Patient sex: M
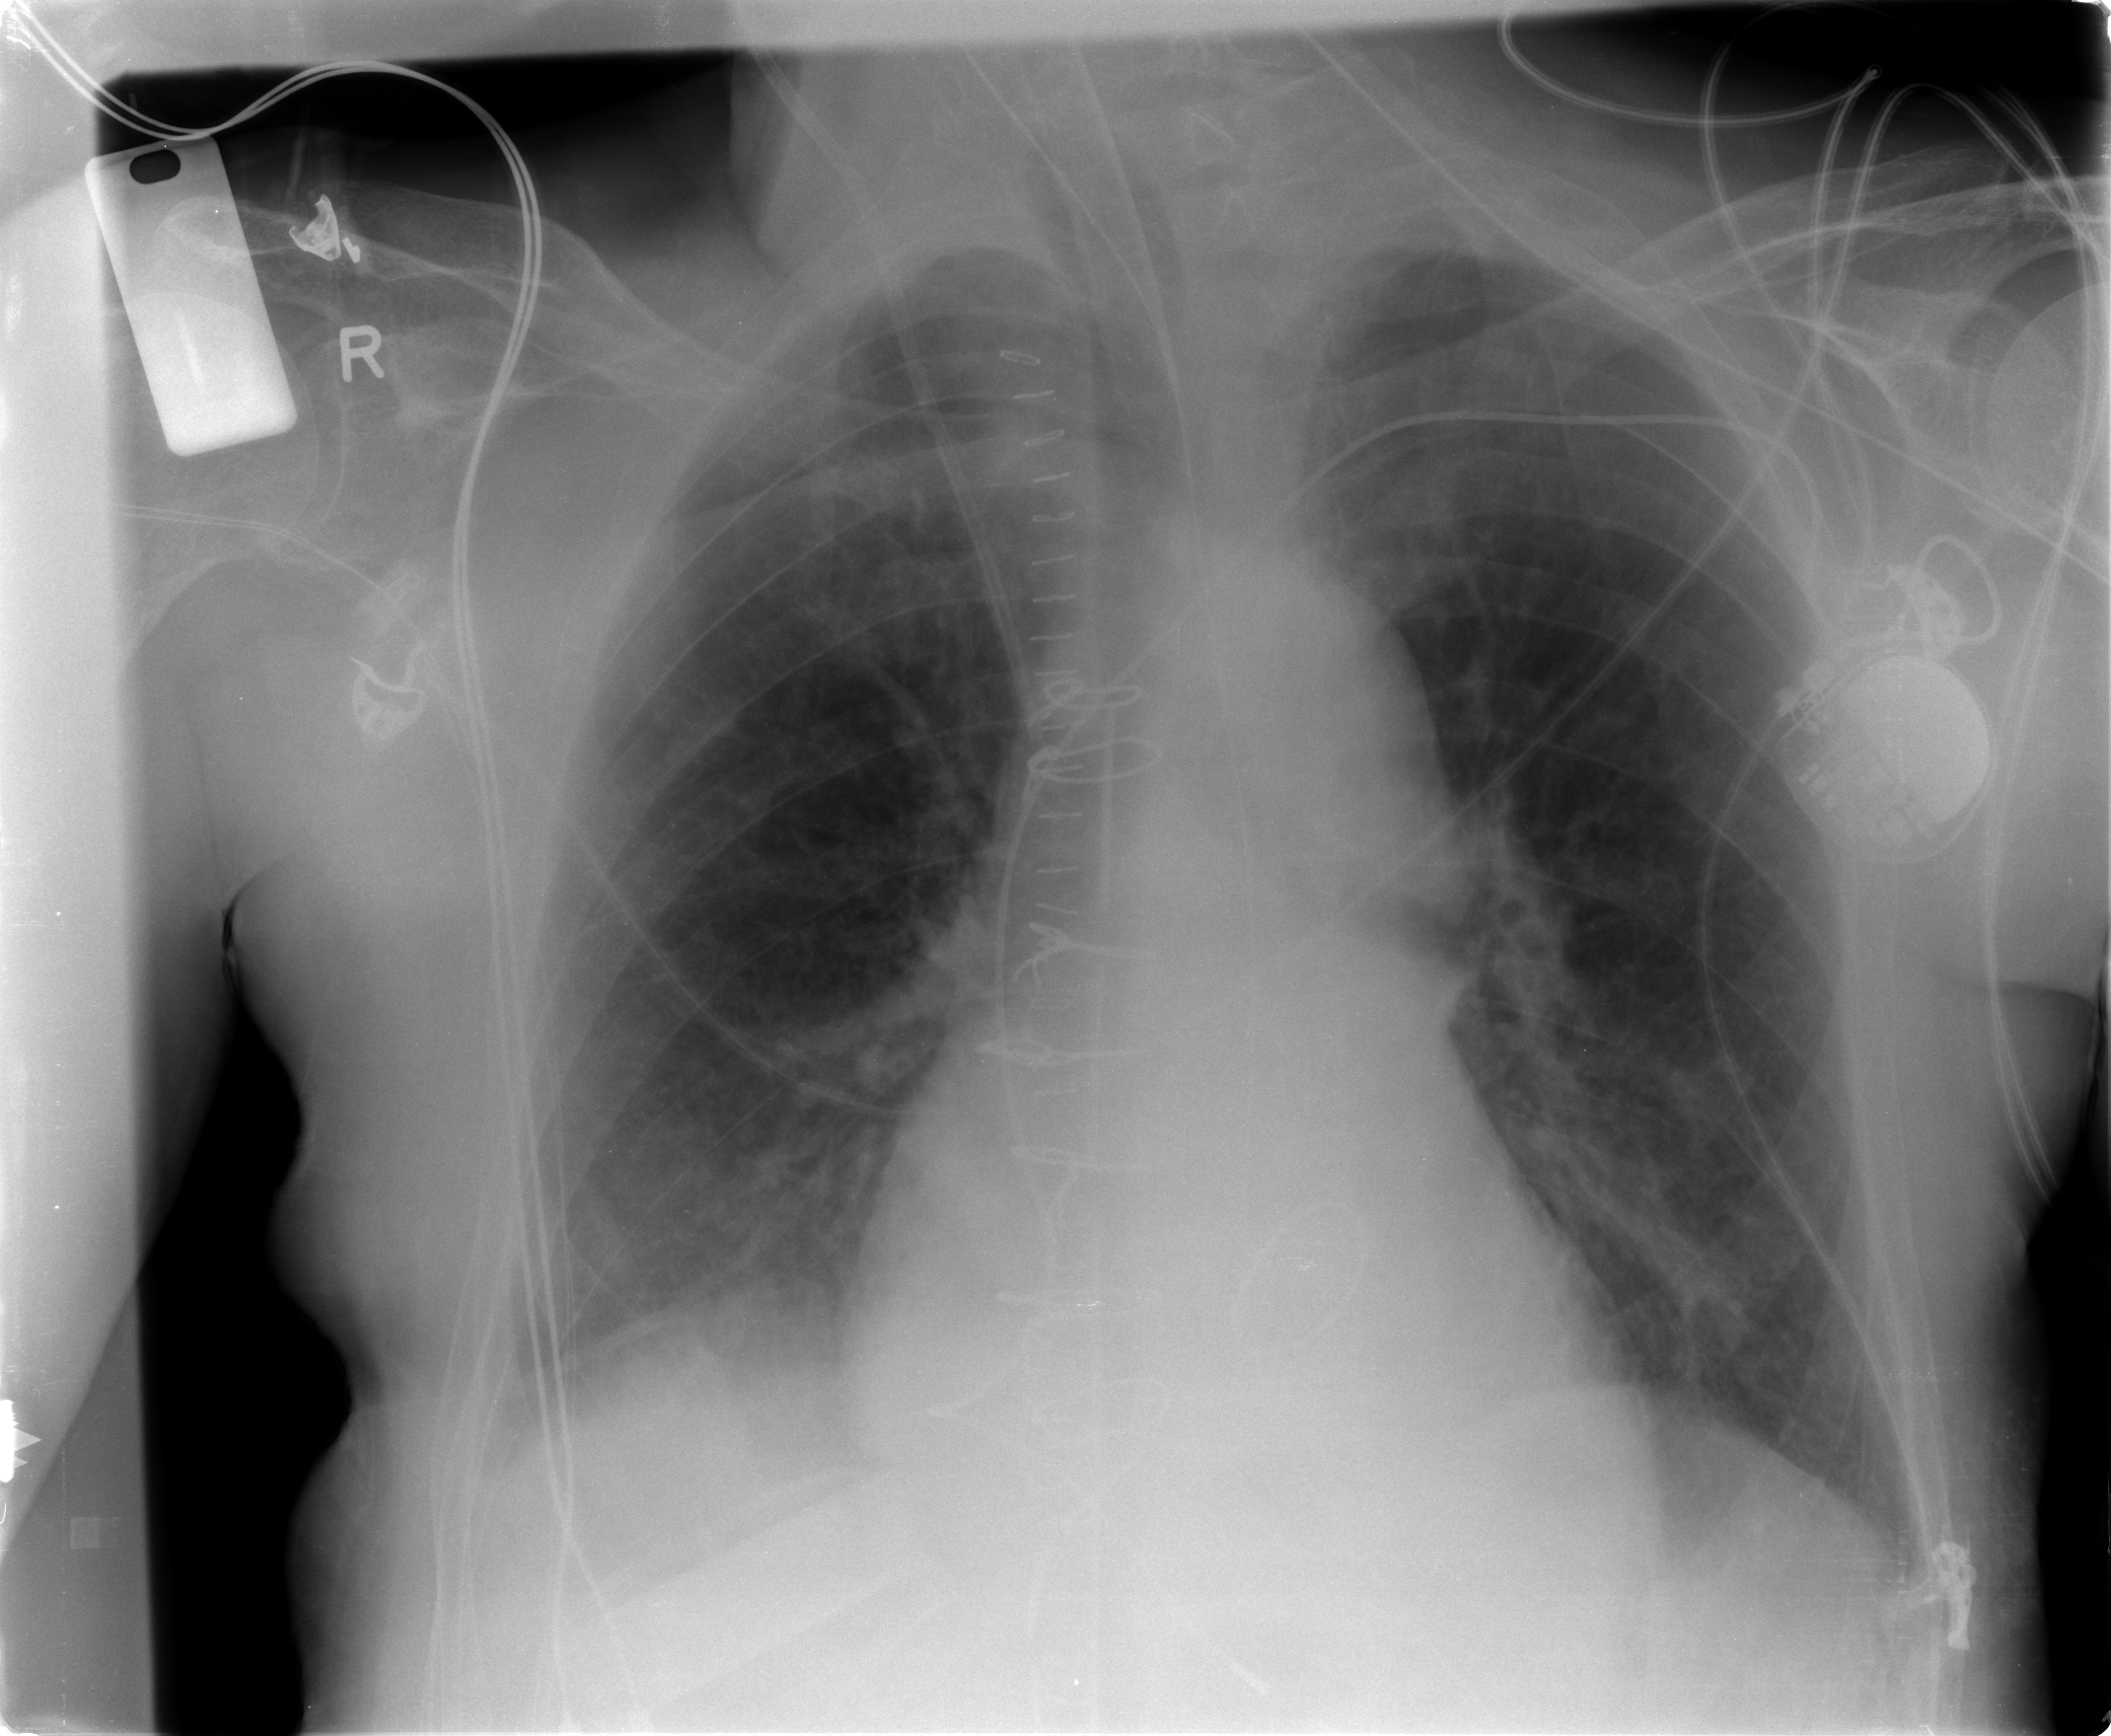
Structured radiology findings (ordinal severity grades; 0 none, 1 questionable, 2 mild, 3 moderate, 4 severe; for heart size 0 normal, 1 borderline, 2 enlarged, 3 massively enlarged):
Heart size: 0
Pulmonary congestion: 2
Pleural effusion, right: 1
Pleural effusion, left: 0
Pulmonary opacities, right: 0
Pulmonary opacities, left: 0
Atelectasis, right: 1
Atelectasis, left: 0